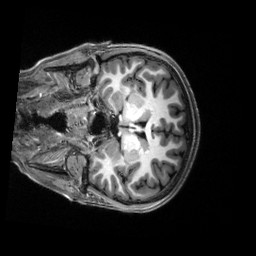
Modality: T1w
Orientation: coronal
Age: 20
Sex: female
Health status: healthy
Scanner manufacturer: siemens
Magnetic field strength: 3 T
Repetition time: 2.5 s
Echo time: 0.00222 s